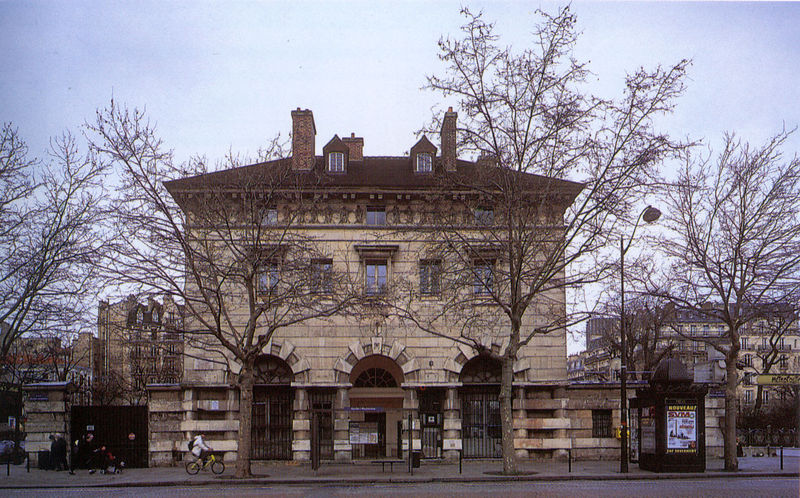
Titel: Bureau d'Enfer (Zollhaus)
Künstler: Claude Nicholas Ledoux
Standort: Paris
Institution: Bureau d'Enfer
Schlagwörter: baum, blau, dunkel, felsen, himmel, mann, schatten, wolken, baumstämme, bäume, frauen, menschen, ocker, stadt, äste, braun, fenster, frankreich, frau, hell, lampe, laterne, laternen, licht, männer, paris, strasse, szene, tür, weiss, dach, gebäude, haus, weg, wolke, zaun, beige, wand, architektur, mensch, stein, steine, ast, baumstamm, häuser, kalt, gitter, kind, klassizismus, personen, person, theater, front, renaissance, kamin, kamine, kinder, rund, schornstein, ecke, bogen, fassade, pflaster, türen, fels, giebel, mauer, schornsteine, allee, backstein, herbst, winter, rad, rundbogen, kuppel, stämme, metall, granit, junge, tor, foto, fotografie, photographie, bögen, wände, eingang, schild, arkade, wohnhaus, berlin, palast, palazzo, kälte, bewölkung, trostlos, dachfenster, gauben, mauerwerk, asphalt, gefangen, gehweg, schilder, plakat, bahnhof, metro, kiosk, litfasssäule, fahrrad, photo, reihung, portal, rustika, schlussstein, villa, sims, quader, anwesen, mauern, portikus, rinde, straßenlaterne, dachgauben, gaube, tempel, london, kinderwagen, umzäunung, radfahrer, dachgaube, bauwerk, botschaft, plakate, kranzgesims, attika, poller, stadtbild, kubus, rustica, rustifizierung, stadthaus, gaupe, radler, fofo, fahrradfahrer, türt, bäüme, bmx, ng, gelbes fahrrad, kniestock, radefahrer